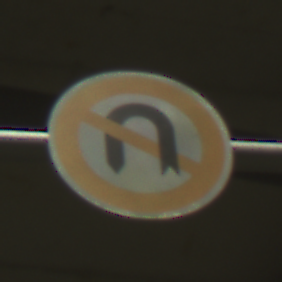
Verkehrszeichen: VerbotWenden
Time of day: NotSpecified
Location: Indoor (Special)
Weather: NotSpecified
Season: NotSpecified
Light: Artificial